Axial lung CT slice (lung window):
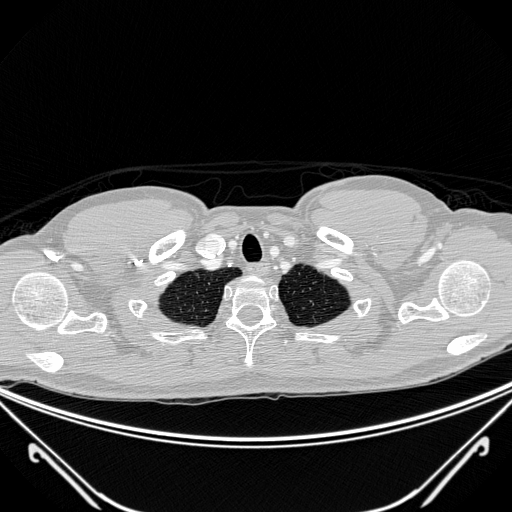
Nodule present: no